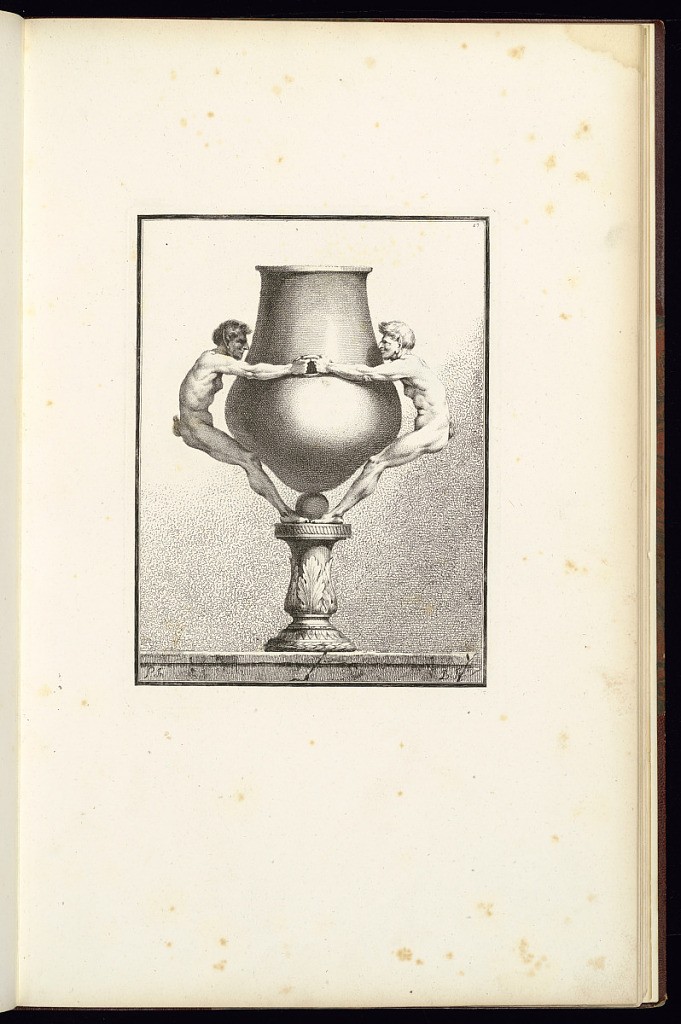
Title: Design for a Vase
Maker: Ennemond Alexandre Petitot, French, 1727 – 1801
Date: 1764
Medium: Etching on laid paper
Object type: Print
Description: Design for a vase with two male nude figures with their arms wrapped around the body of the vase and holding onto small handles. The figures have pointy ears and small tails. The foot of the vase is decorated with leaf motifs. The plate is signed and numbered.